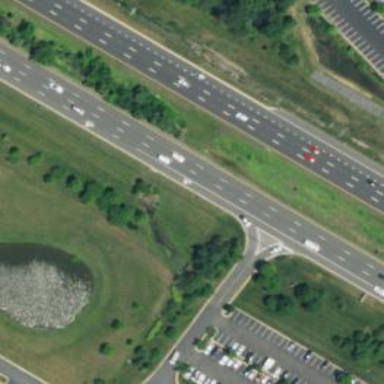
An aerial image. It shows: Motorway junction.